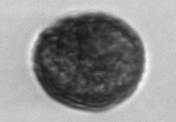
Label: Alexandrium_catenella